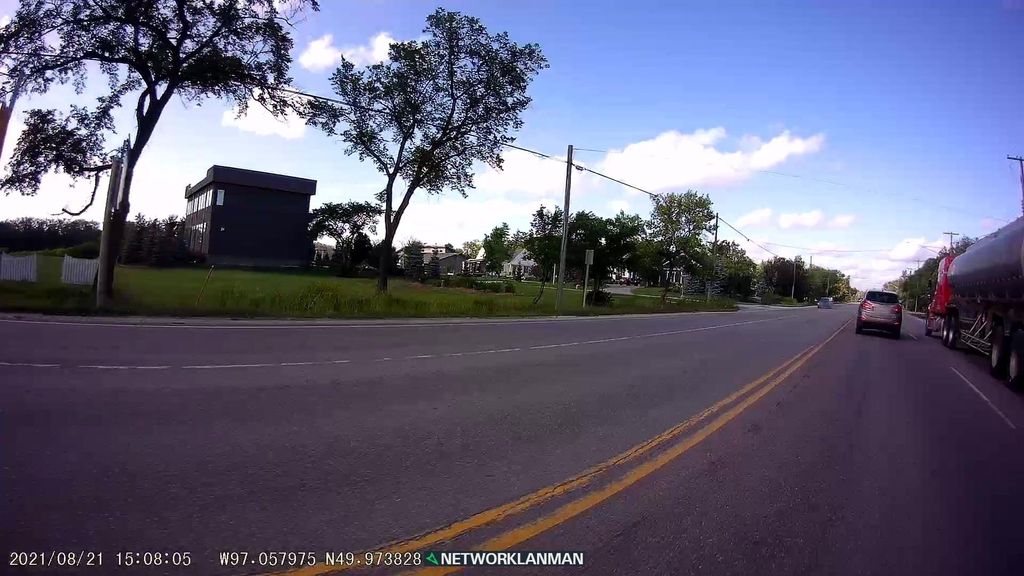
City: winnipeg